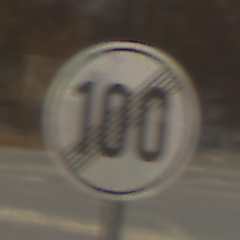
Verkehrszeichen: EndeGeschwindigkeit100
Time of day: MorningAfternoon
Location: Outdoor (Suburban)
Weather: PartlyCloudy
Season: NotSpecified
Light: Natural